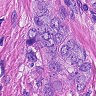
Metastatic tissue present: yes